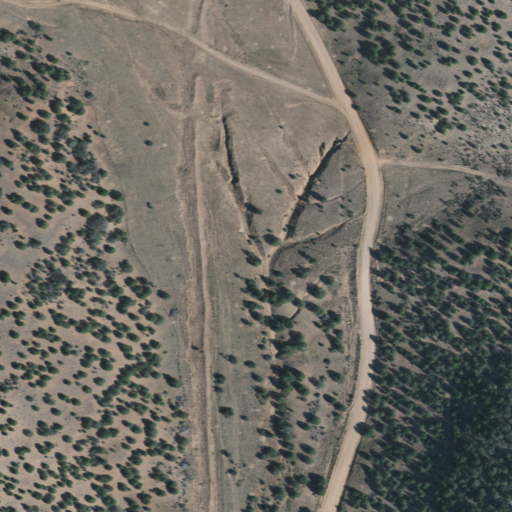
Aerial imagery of valley in Arizona named Pine Canyon containing shrub, evergreen forest, and grassland